Interaction volume radius: 5 \u00c5
Interaction volume height: 10 \u00c5
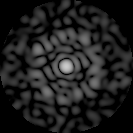
Disorder parameter: 0.8289